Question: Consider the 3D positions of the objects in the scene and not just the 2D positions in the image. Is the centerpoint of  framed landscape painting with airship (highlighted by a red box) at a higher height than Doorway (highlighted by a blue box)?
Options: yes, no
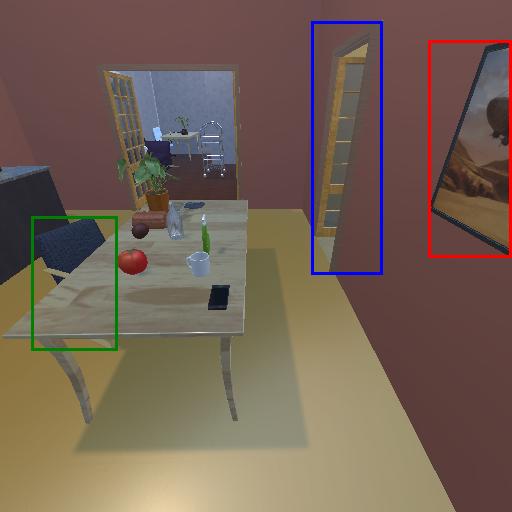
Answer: yes